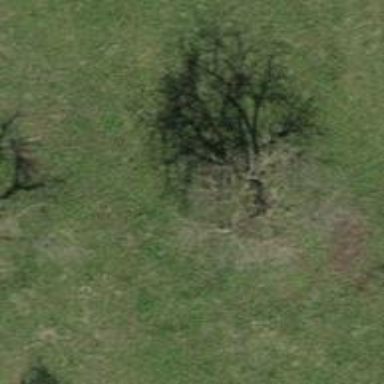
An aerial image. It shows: Beautiful tree in nature.